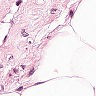
Metastatic tissue present: no